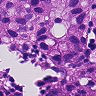
Metastatic tissue present: yes